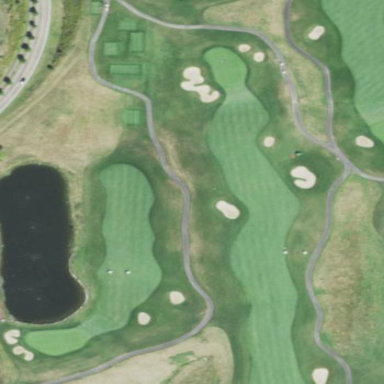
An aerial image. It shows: Area of rough grass used for golf.